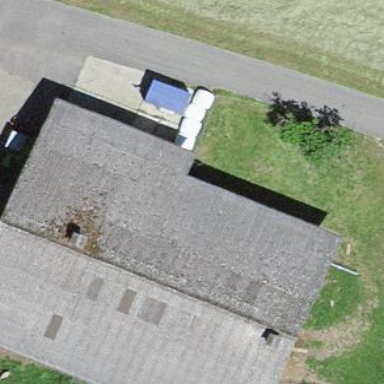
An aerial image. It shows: Rural barn.